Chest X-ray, AP view. Patient: 43 years old, sex M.
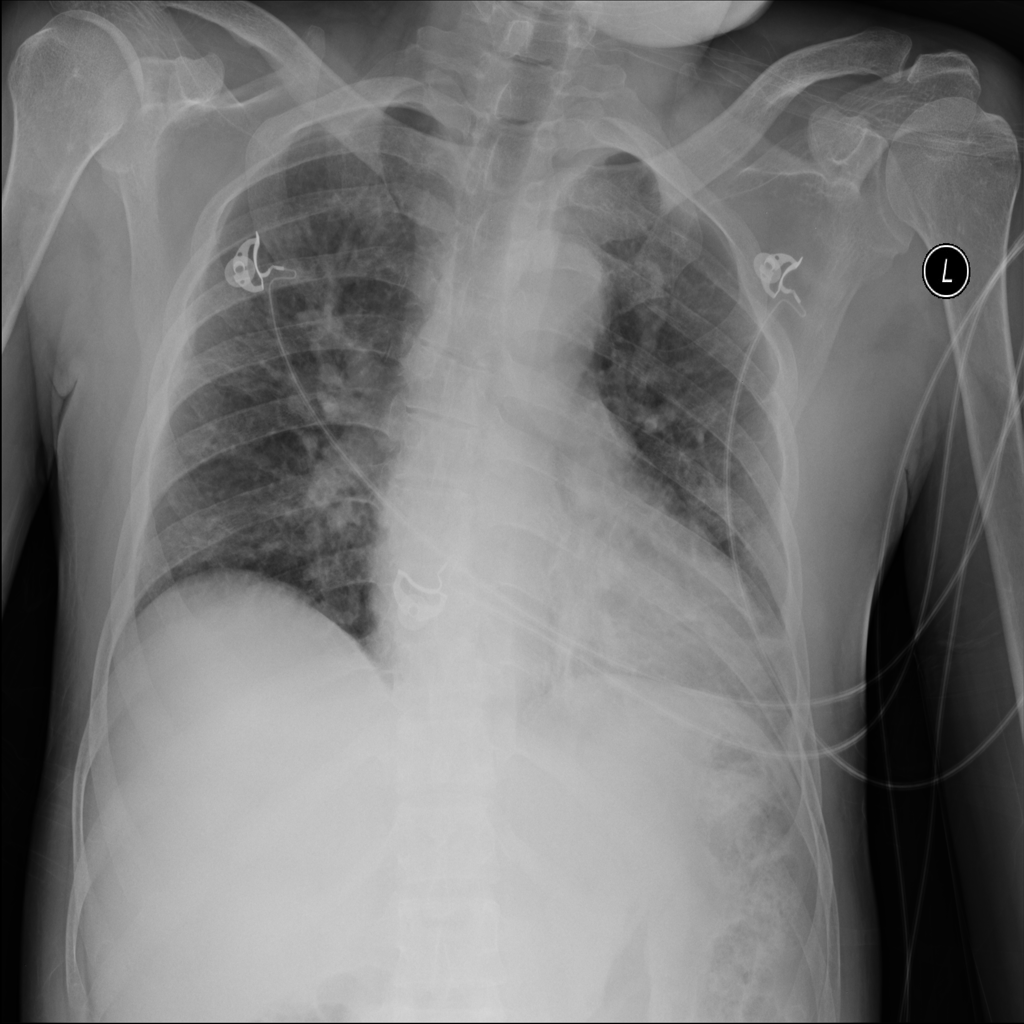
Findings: Atelectasis